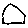
Label: house